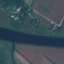
Land use / land cover class: River